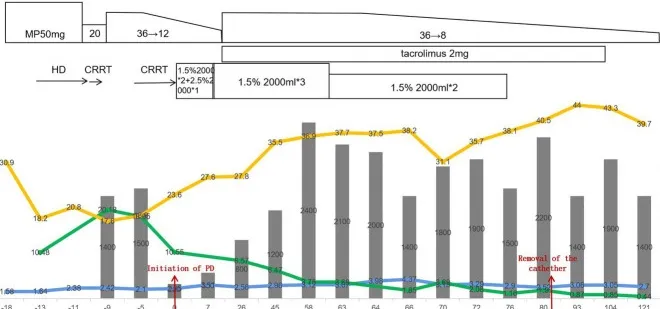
(A,B) Showed the treatment process of patient A and patient B, respectively. CRRT, continuous renal replacement therapy; HD, hemodialysis; PD, peritoneal dialysis; MP, methylprednisolone; CTX, cyclophosphamide; SAlb, serum albumin.
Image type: pathology (immunostaining)